八年级 · 画法几何学
如图, 已知平行四边形 $A B C D$, 点 $E$ 在 $A C$ 的延长线上, 连接 $B E 、 D E$, 过点 $D$ 作 $D F / / E B$ 交 $C A$的延长线于点 $F$, 连接 $F B$

(1)求证: $\triangle D A F \cong \triangle B C E$;

(2)如果四边形 $A B C D$ 是菱形, 求证: 四边形 $B E D F$ 是菱形.
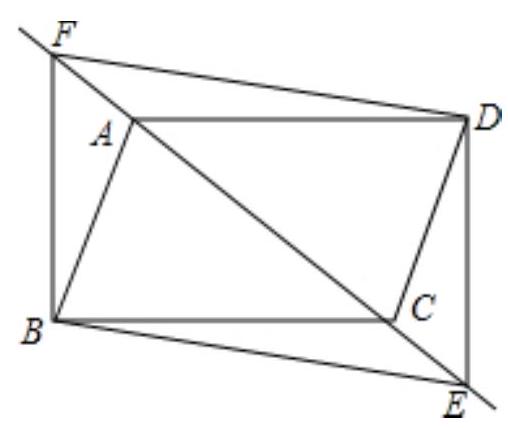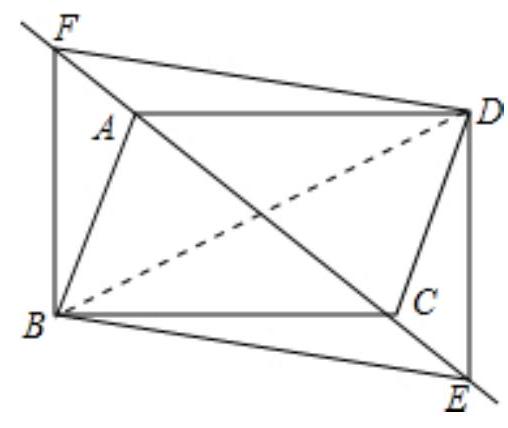
答案: (1)证明: $\because$ 四边形 $A B C D$ 是平行四边形,

$\therefore A D=C B, A D / / C B$,

$\therefore \angle D A C=\angle B C A$,

$\therefore \angle D A F=\angle B C E$,

$\because D F / / E B$,

$\therefore \angle D F A=\angle B E C$,

在 $\triangle D A F$ 和 $\triangle B C E$ 中, $\left\{\begin{array}{l}\angle D A F=\angle B C E \\ \angle D F A=\angle B E C \quad, \\ A D=C B\end{array}\right.$,

$\therefore \triangle D A F \cong \triangle B C E(A A S)$

(2)证明: 连接 $B D$, 如图所示:

由(1)得: $\triangle D A F \cong \triangle B C E$,

$\therefore D F=B E$,

又 $\because D F / / B E$,

$\therefore$ 四边形 $B E D F$ 是平行四边形,

$\because$ 四边形 $A B C D$ 是菱形,

$\therefore A C \perp B D$,

即 $E F \perp B D$,

$\therefore$ 四边形 $B E D F$ 是菱形.